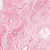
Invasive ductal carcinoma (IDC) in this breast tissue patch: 0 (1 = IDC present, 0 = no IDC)